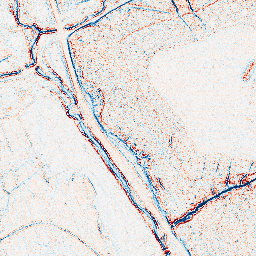
Category: edge_preserving
Decomposition family: anisotropic_diffusion
Decomposition parameters: iterations: 5
kappa: 30
gamma: 0.05
Upsampling method: sinc_hamming
Upsampling parameters: scale: 2
kernel_size: 8
Upsampling scale: 2